Question: I am hosting a Silverlight application on a server in a datacenter. My client is on an intranet, and he needs the application to allow him to connect to a server on his own intranet.
The client's server is also exposed to the public, and I can get the Silverlight application to talk to his server just fine from my machine (good clientaccesspolicy.xml and all that jazz). However it won't work for him. The Silverlight application throws a vague SecurityException when he tries to access his own server from behind his intranet.
In case you're a visual person, here's a nice diagram of the situation:

(The green connections are through the Internet, and the red is the failing intranet connection.)
We are both using the same URI to access the server, and he has both my Silverlight server and his intranet server added to his "Trusted sites" list.
The SecurityException looks like this:
'''
System.Security.SecurityException ---> System.Security.SecurityException: [Arg_SecurityException]
Arguments:
Debugging resource strings are unavailable. Often the key and arguments provide sufficient information to diagnose the problem. See http://go.microsoft.com/fwlink/?linkid=106663&Version=5.0.61118.00&File=mscorlib.dll&Key=Arg_SecurityException
at System.Net.Browser.BrowserHttpWebRequest.InternalEndGetResponse(IAsyncResult asyncResult)
at System.Net.Browser.BrowserHttpWebRequest.<>c__DisplayClassa.<EndGetResponse>b__9(Object sendState)
at System.Net.Browser.AsyncHelper.<>c__DisplayClass4.<BeginOnUI>b__1(Object sendState)
--- End of inner exception stack trace ---
at System.Net.Browser.AsyncHelper.BeginOnUI(SendOrPostCallback beginMethod, Object state)
at System.Net.Browser.BrowserHttpWebRequest.EndGetResponse(IAsyncResult asyncResult)
at System.Net.WebClient.GetWebResponse(WebRequest request, IAsyncResult result)
at System.Net.WebClient.DownloadBitsResponseCallback(IAsyncResult result)
'''
I'm at a dead end. It looks like a cross-zone problem, but again, both sites are in the same "Trusted sites" zone. What am I missing?
EDIT:
It's also worth mentioning that he has used Fiddler to diagnose the problem. Interestingly enough, his machine doesn't check for the clientaccesspolicy.xml file and never even attempts to communicate with the server.
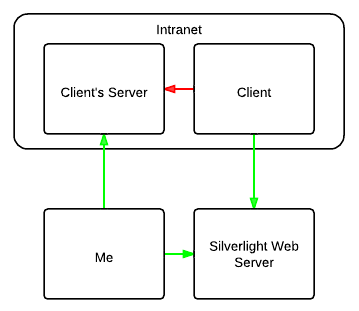
Answer: It turns out the client actually had his own server in the local intranet zone, and my server in the trusted zone. He moved my server to the local intranet zone and it started working.